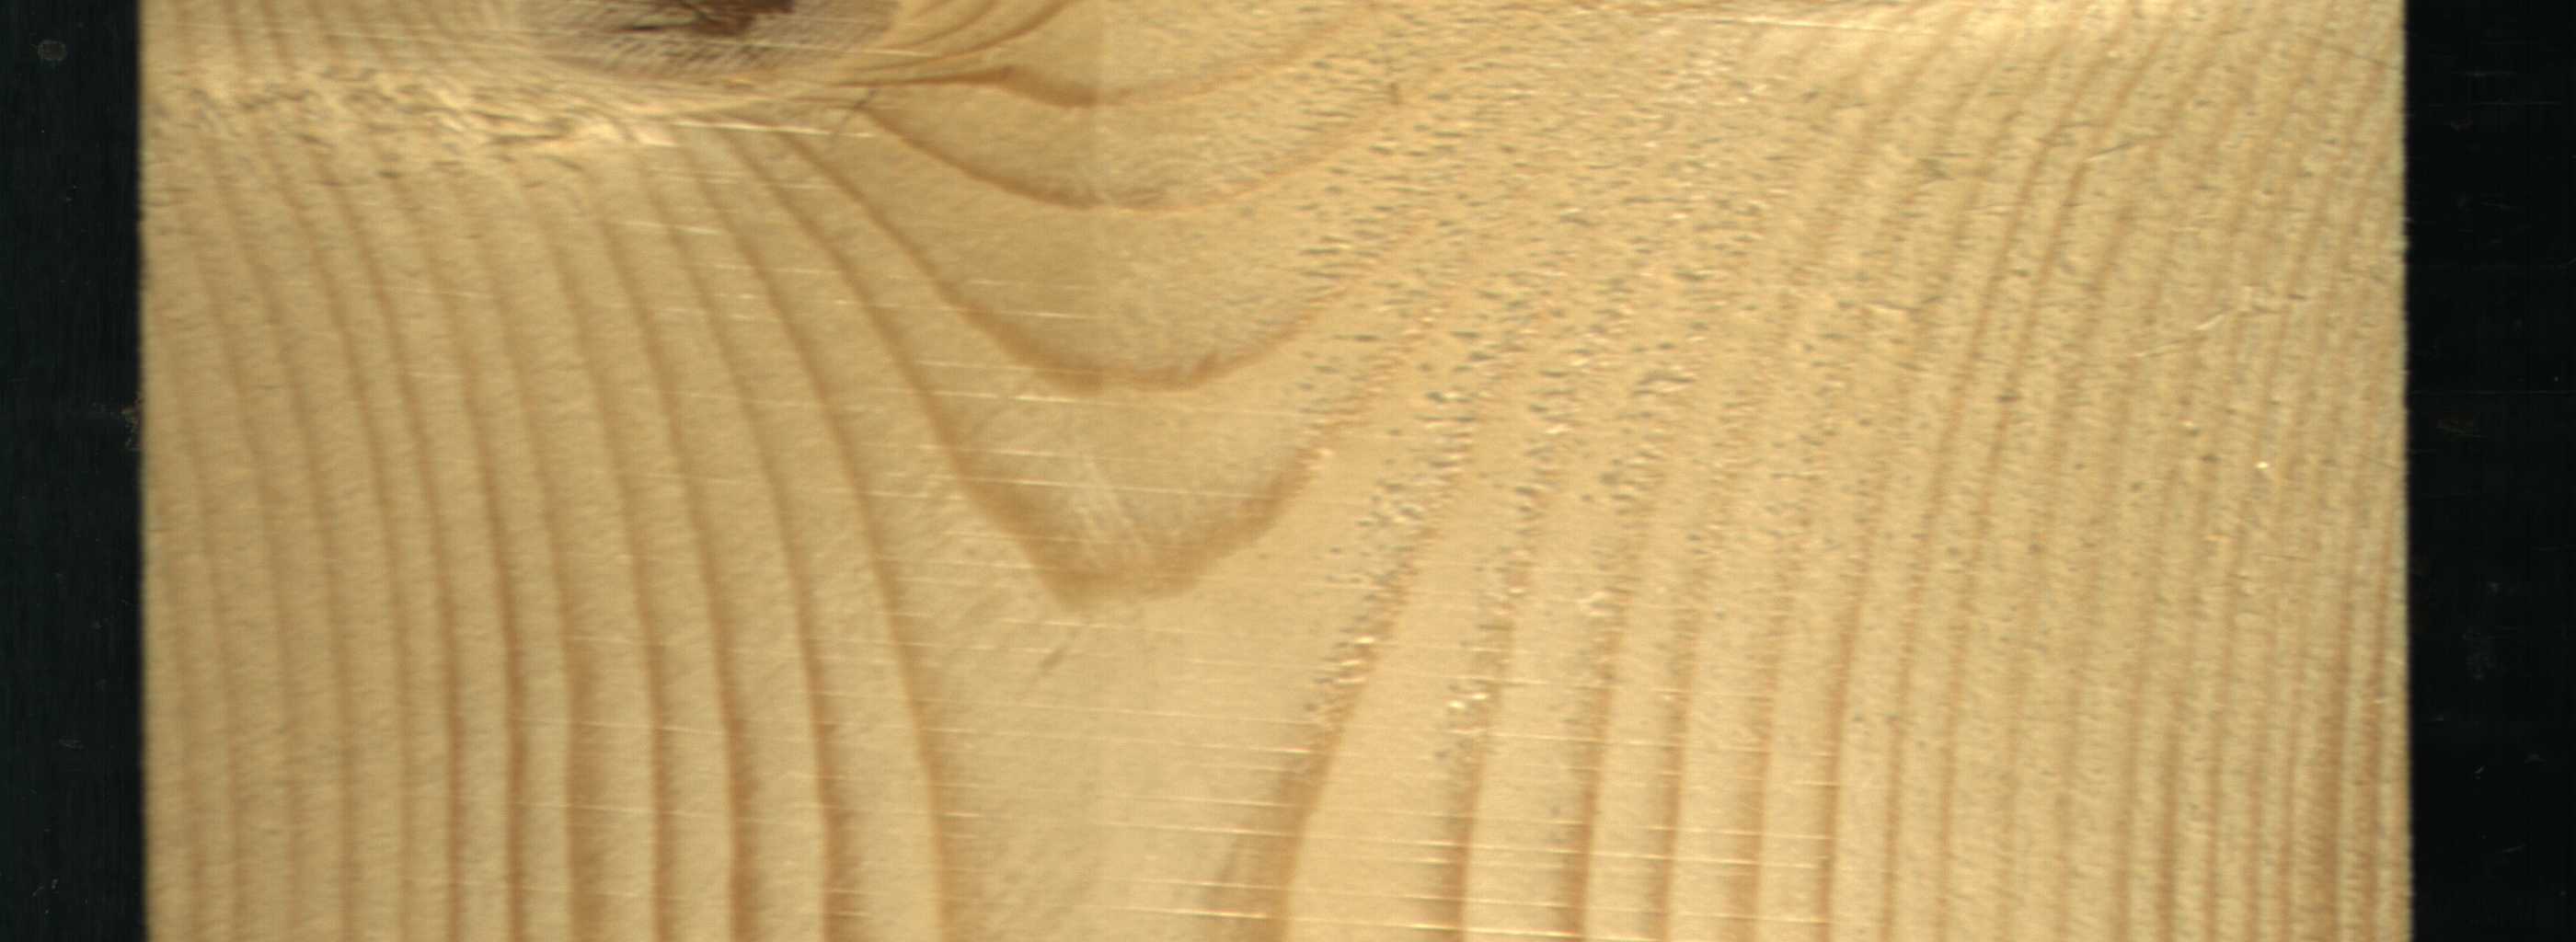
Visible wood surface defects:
Live_Knot